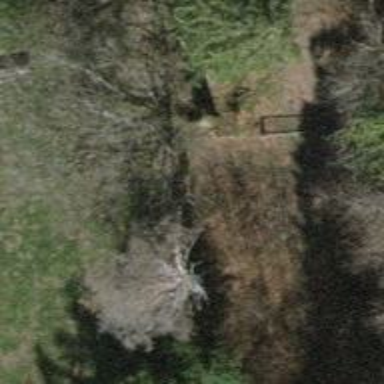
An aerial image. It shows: Gate.